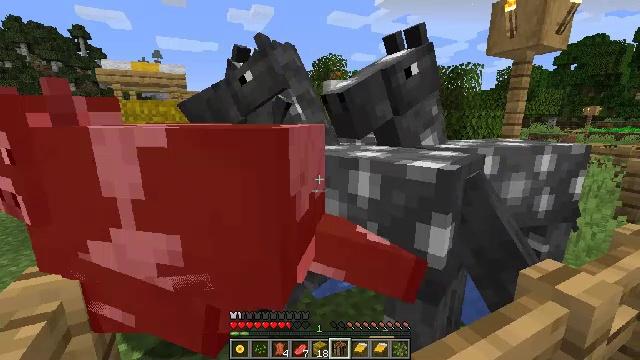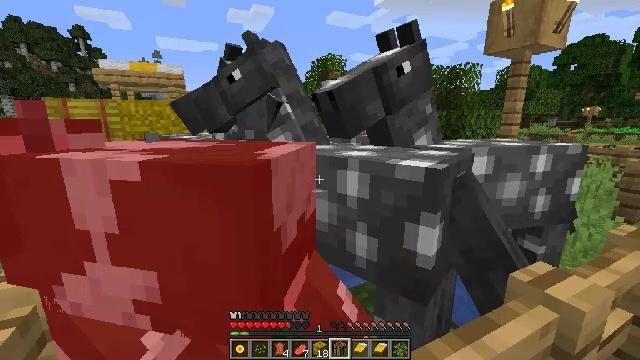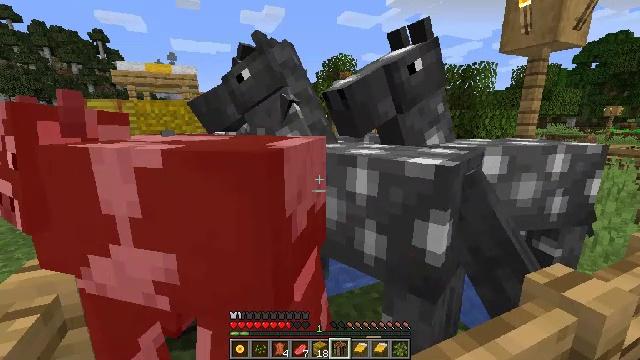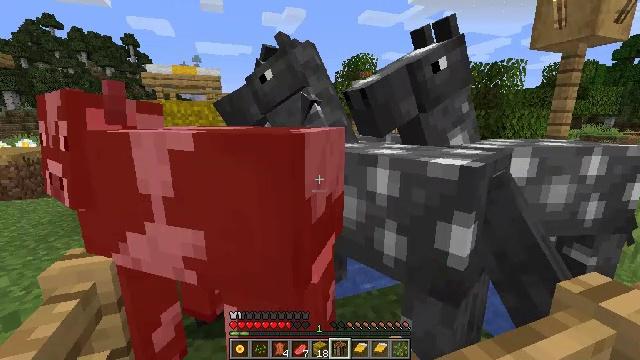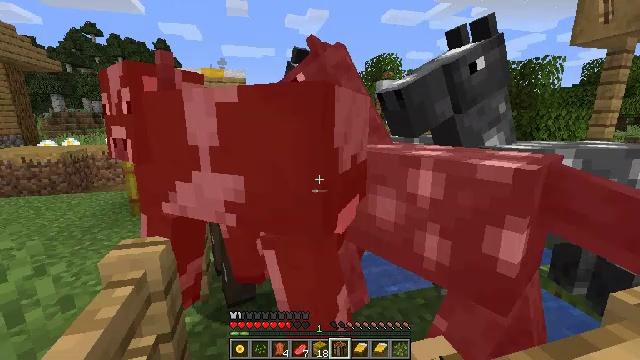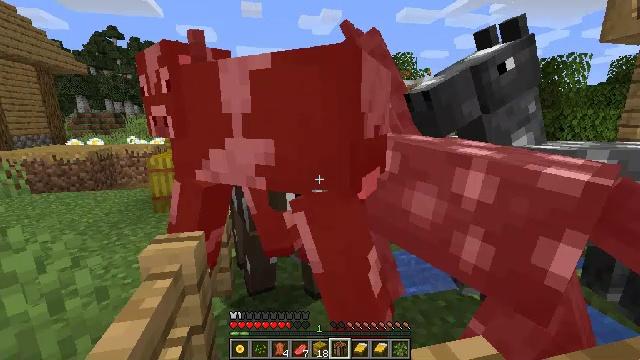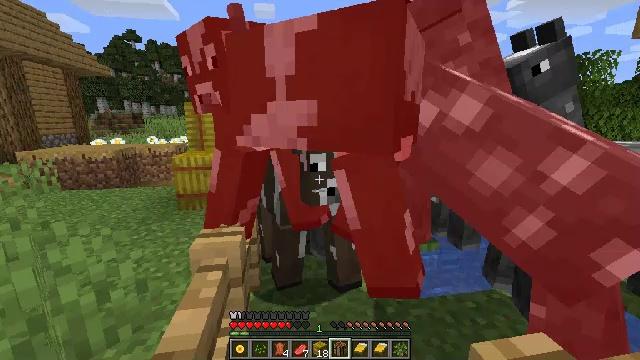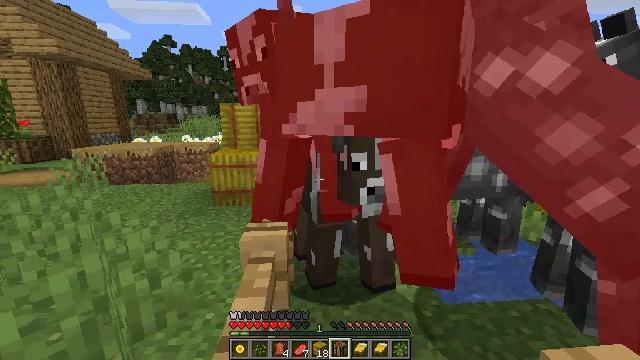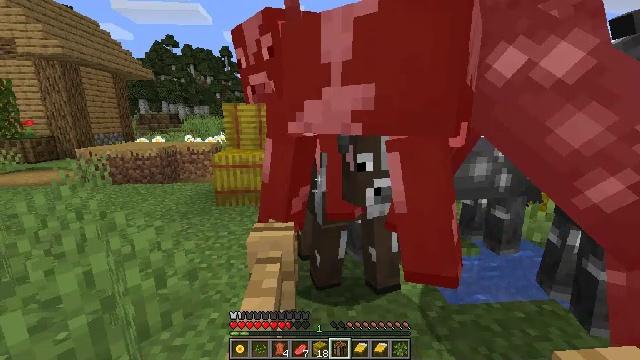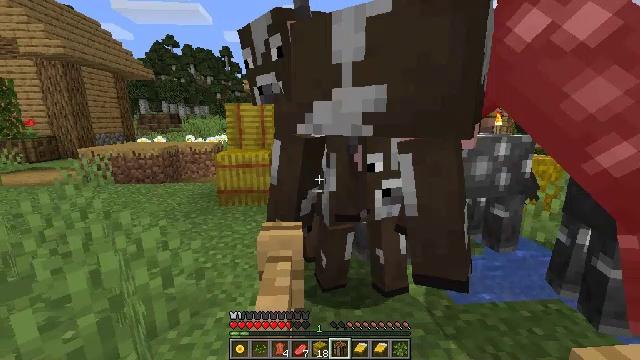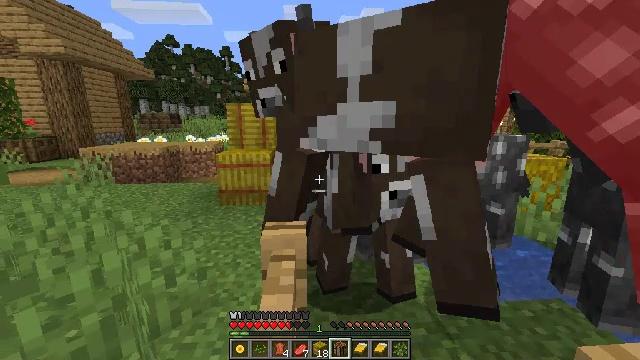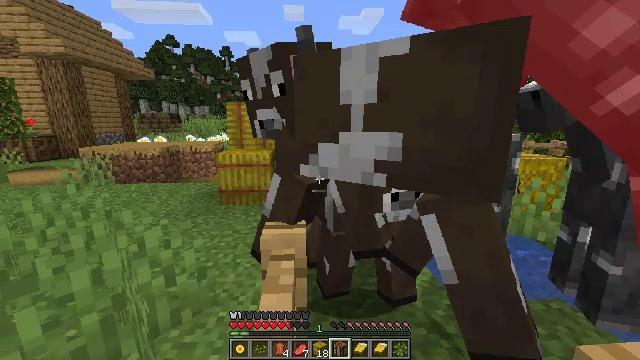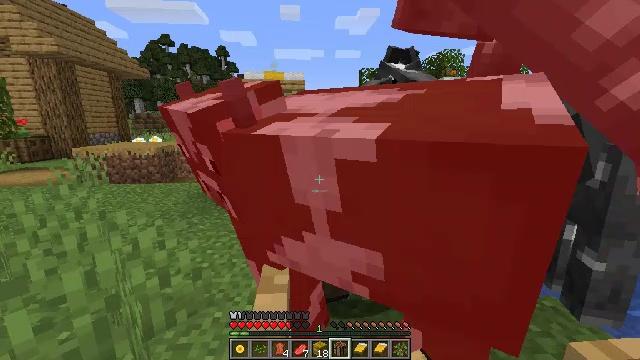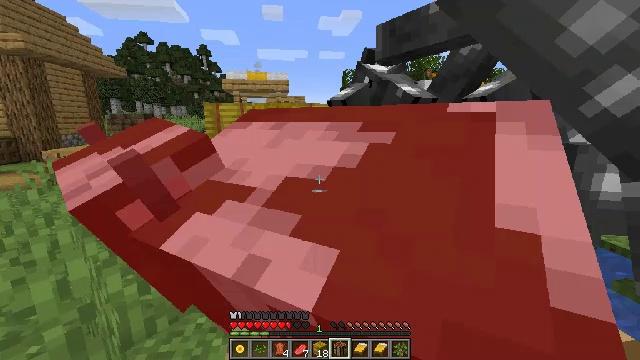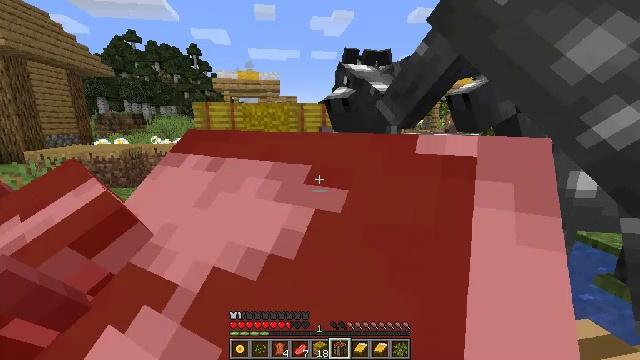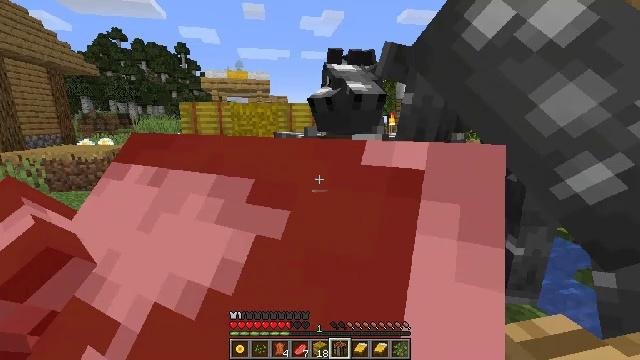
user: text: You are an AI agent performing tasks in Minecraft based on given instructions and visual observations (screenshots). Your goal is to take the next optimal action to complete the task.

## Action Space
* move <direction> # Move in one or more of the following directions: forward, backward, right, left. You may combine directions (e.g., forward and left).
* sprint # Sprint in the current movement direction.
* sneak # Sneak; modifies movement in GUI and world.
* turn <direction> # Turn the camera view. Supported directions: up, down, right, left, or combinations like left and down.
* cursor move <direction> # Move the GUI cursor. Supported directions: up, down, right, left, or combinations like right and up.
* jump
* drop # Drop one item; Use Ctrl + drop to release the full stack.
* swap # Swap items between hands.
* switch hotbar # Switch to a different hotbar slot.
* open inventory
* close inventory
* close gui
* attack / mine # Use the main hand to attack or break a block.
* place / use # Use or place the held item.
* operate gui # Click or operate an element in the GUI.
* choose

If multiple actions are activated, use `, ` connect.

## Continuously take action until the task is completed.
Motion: motion action
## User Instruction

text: Kill mobs.
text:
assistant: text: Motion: move forward and move left, attack / mine
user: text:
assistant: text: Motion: move forward and move left, turn left
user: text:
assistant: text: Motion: move forward and move left, turn left, attack / mine
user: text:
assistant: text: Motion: move forward and move left, turn left, attack / mine
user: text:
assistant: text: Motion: move forward and move left, turn left, attack / mine
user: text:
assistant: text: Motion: move forward and move left, turn left
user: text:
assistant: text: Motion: move forward and move left, turn left, attack / mine
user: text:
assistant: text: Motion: move forward, attack / mine
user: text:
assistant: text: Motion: move forward, attack / mine
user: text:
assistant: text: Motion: move forward
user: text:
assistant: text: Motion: move forward, attack / mine
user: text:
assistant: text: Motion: move forward, attack / mine
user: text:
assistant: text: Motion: move forward, turn right
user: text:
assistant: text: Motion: move forward, turn right
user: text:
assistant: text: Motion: move forward, turn right, attack / mine
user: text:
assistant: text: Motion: move forward and move left, turn right, attack / mine
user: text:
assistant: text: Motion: move forward and move left
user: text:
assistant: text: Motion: move forward and move left, attack / mine
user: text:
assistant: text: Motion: move forward and move left, attack / mine
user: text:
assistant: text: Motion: move forward and move left, turn left, attack / mine
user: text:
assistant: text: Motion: move forward and move left, turn left
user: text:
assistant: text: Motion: move forward and move left, turn left and down
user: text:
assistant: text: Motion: move forward, attack / mine
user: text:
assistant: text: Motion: move forward, attack / mine
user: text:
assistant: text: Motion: move forward, attack / mine
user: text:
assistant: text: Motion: move forward
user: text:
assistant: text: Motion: move forward
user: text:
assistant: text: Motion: move forward, turn down
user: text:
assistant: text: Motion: move forward, turn right and down
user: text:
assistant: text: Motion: move forward, turn right and down